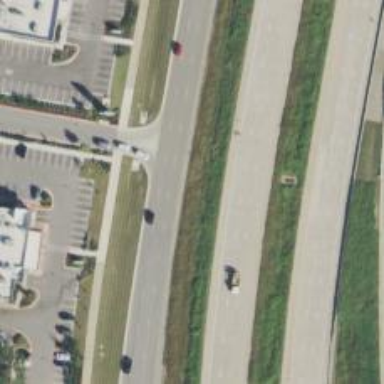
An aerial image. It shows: Secondary road with frontage road alongside.